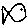
Label: fish